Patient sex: F
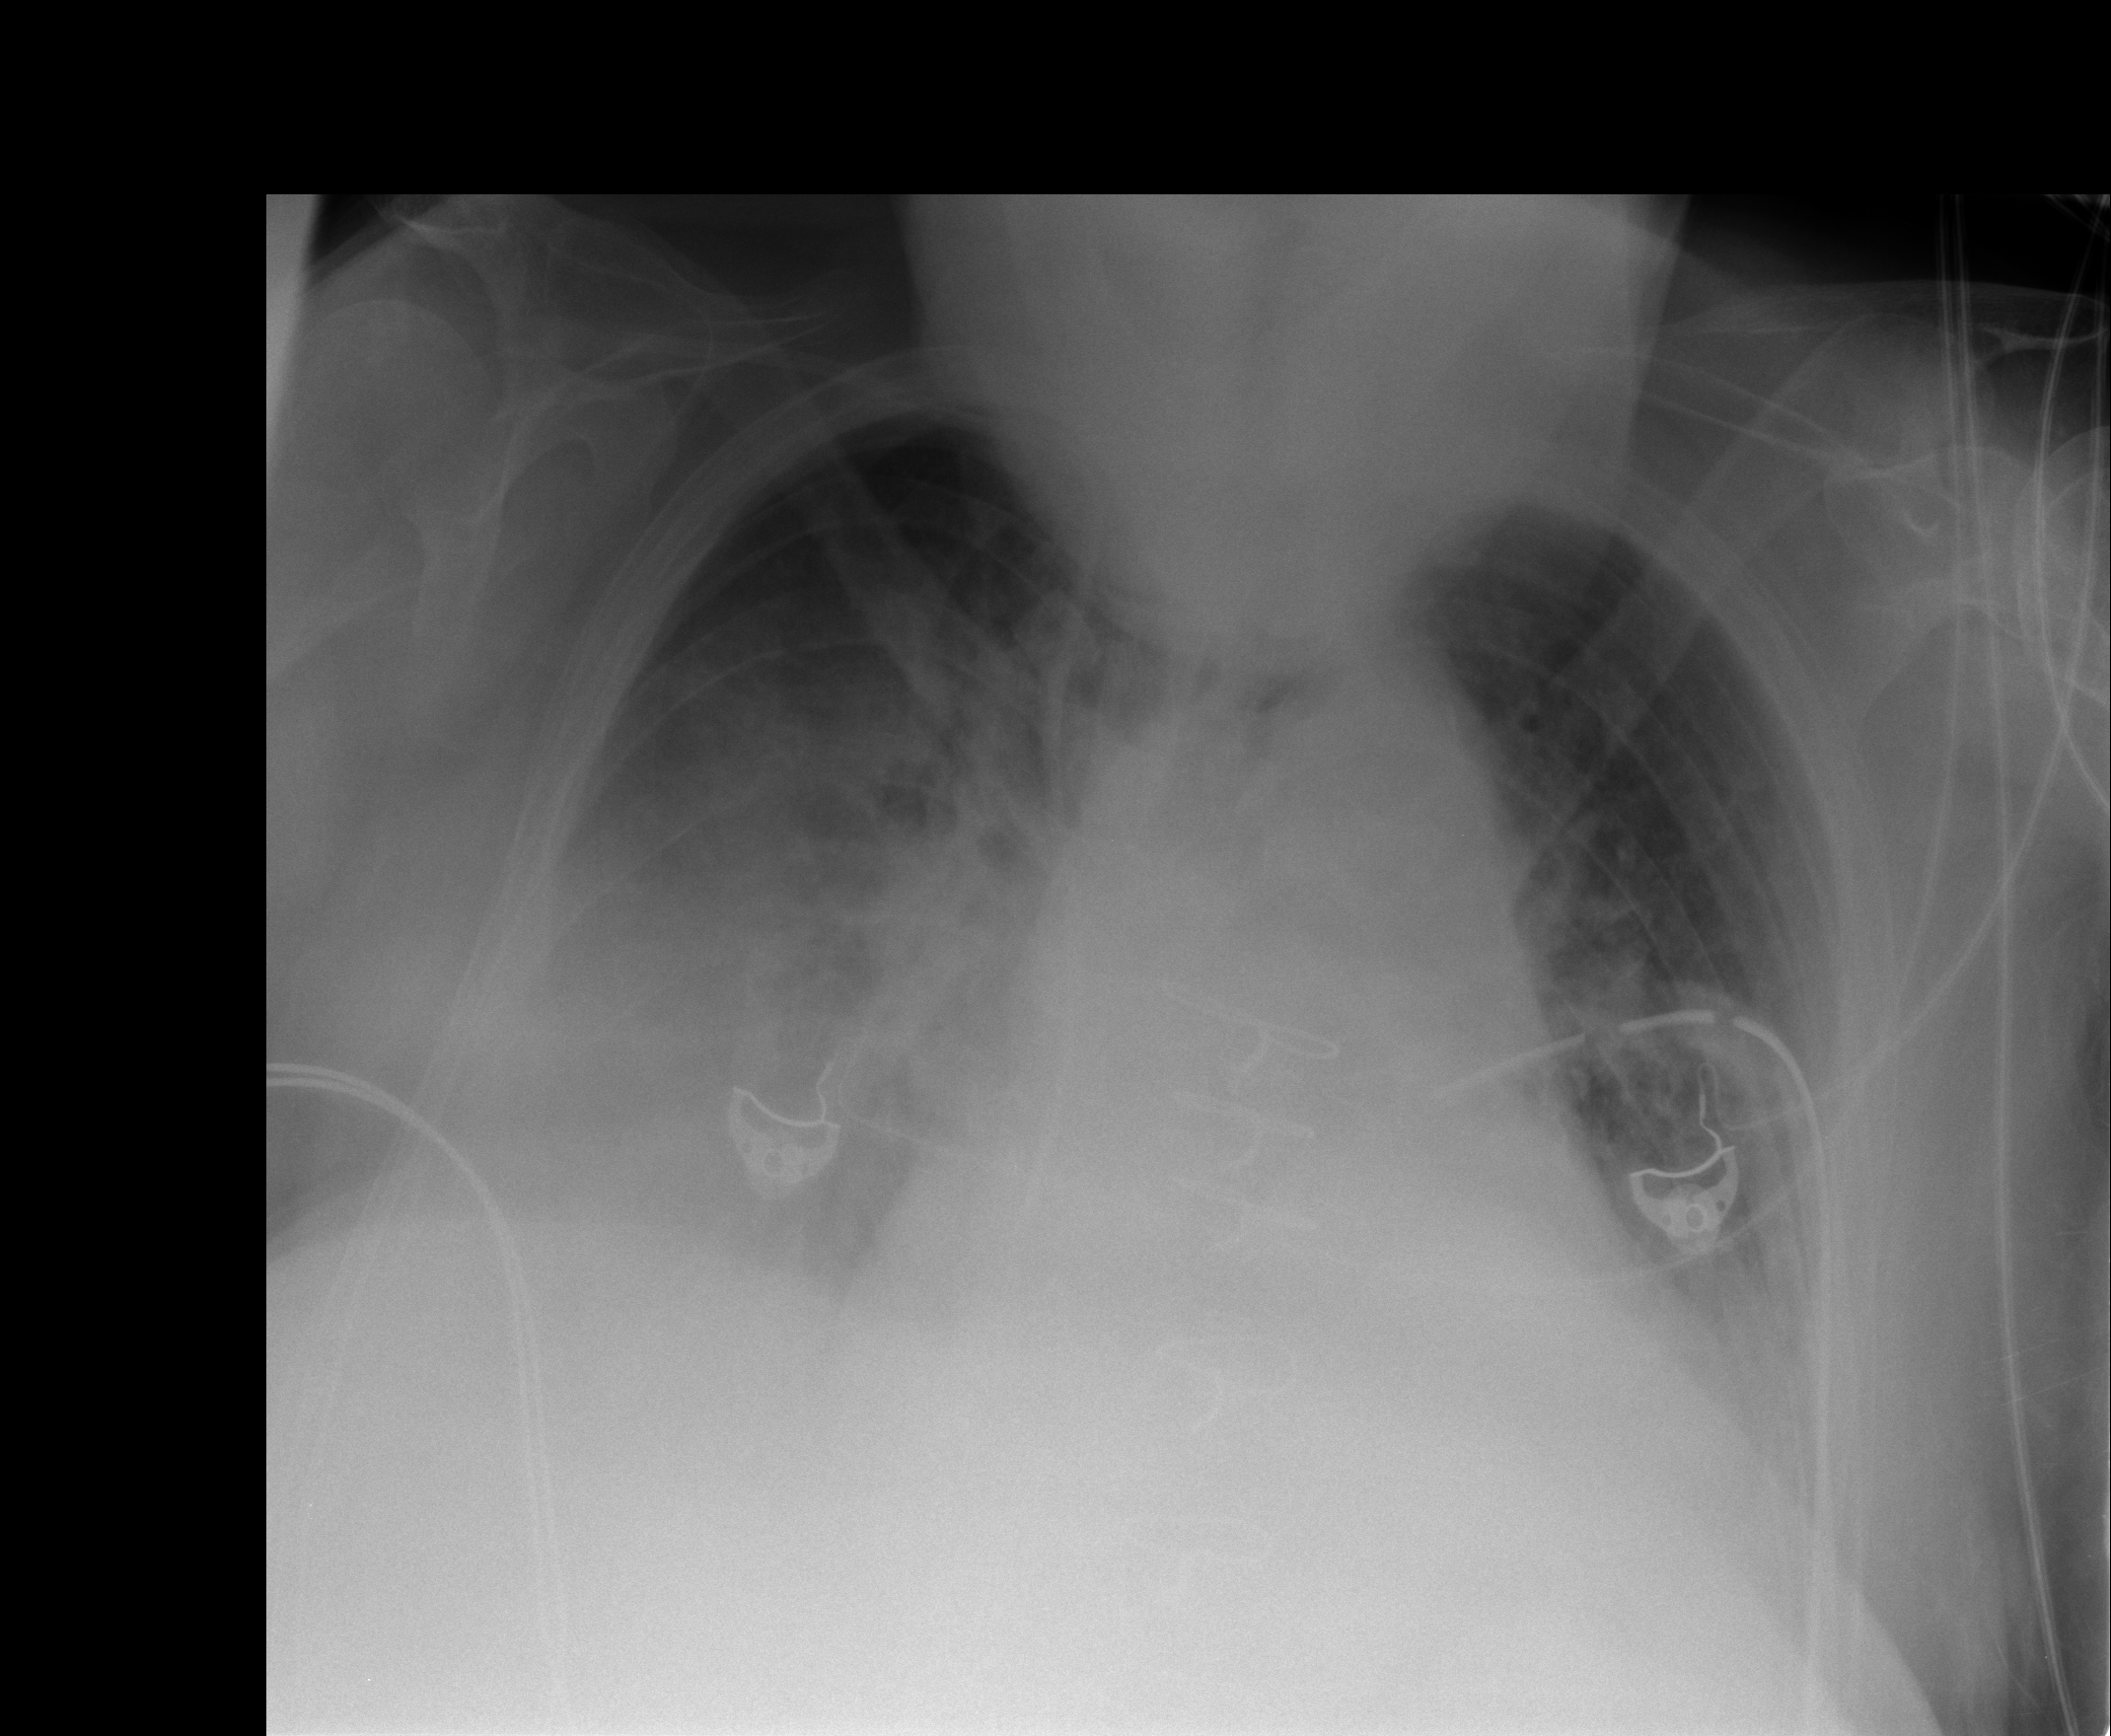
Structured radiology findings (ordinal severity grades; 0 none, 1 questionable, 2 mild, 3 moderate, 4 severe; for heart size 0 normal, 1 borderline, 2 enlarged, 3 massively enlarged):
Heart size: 2
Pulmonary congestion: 2
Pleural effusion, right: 3
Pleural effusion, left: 1
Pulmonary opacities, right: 0
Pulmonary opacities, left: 0
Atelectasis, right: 2
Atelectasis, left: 2